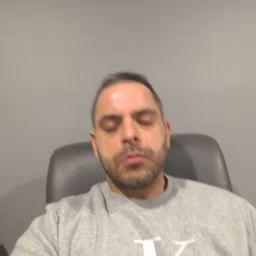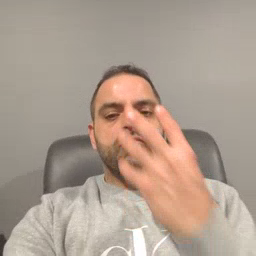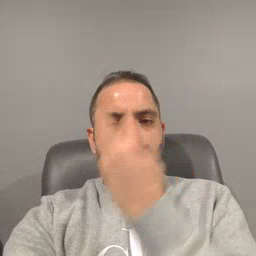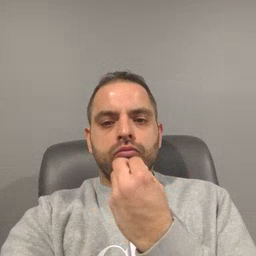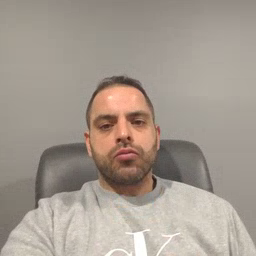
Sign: pretty